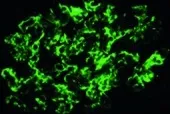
Kidney biopsy findings of immune complex-mediated glomerulonephritis and time course of disease. C: Significant reactivity for C3 (the strongest of all components) is seen on direct immunofluorescence microscopy (400x).
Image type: pathology (immunostaining)